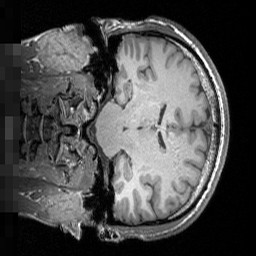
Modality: T1w
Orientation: coronal
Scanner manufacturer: siemens
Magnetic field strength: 3 T
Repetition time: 1.5 s
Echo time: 0.00291 s